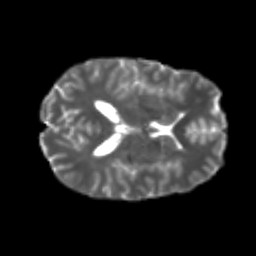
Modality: T2w
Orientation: axial
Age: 23
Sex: male
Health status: healthy
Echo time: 0.074 s